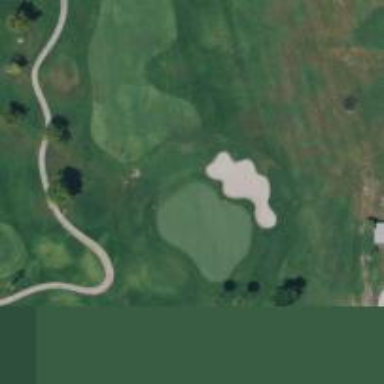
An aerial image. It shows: View of golf hole.